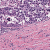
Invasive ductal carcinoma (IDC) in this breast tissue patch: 0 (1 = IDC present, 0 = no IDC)